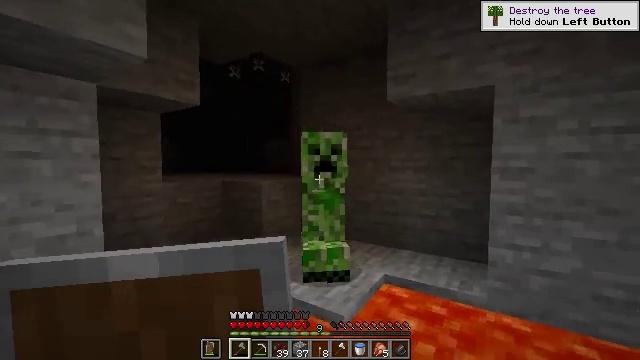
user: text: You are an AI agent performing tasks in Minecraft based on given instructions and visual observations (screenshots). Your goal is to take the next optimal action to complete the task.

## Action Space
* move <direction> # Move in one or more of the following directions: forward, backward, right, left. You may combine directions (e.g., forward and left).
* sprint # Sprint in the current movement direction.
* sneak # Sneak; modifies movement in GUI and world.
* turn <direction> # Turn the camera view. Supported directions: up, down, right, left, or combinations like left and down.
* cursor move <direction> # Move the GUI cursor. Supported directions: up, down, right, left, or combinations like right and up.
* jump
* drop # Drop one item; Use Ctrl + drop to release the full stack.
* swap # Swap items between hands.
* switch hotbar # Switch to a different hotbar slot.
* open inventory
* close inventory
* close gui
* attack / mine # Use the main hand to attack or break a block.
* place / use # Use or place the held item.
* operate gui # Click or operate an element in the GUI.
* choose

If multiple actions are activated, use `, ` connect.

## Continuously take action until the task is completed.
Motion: motion action
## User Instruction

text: Hunt the creeper.
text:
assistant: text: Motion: sneak, attack / mine